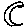
Label: moon